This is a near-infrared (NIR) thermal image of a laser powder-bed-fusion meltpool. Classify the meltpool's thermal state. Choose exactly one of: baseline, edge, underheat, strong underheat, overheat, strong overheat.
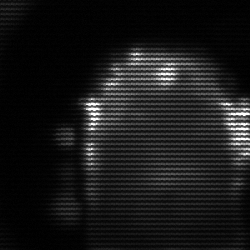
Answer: baseline